Interaction volume radius: 5 \u00c5
Interaction volume height: 15 \u00c5
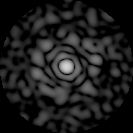
Disorder parameter: 0.8312